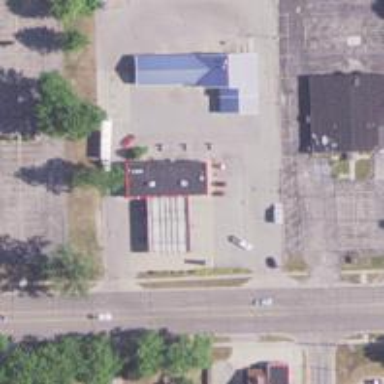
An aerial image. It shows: Convenience shop.